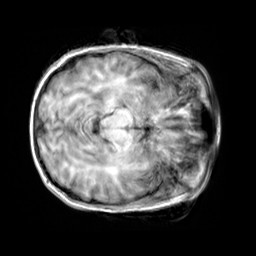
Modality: T1w
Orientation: axial
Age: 19
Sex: female
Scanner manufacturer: siemens
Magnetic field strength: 3 T
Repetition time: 2.3 s
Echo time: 0.00303 s